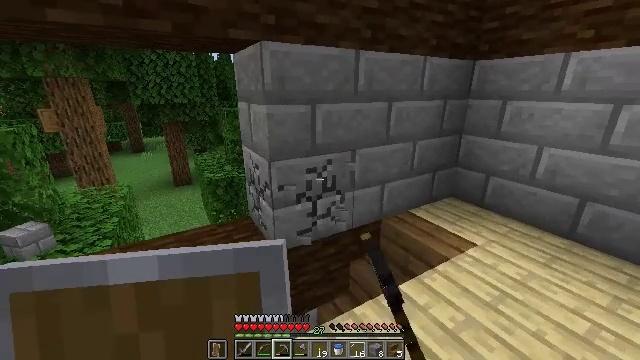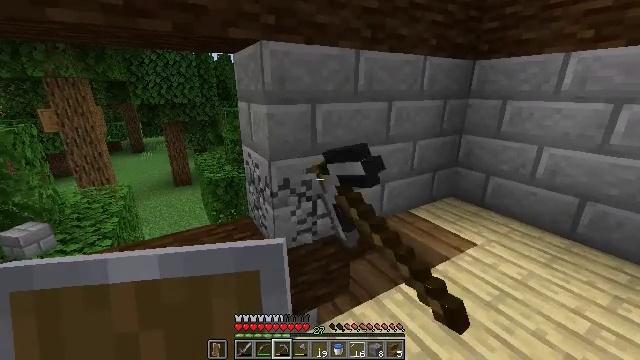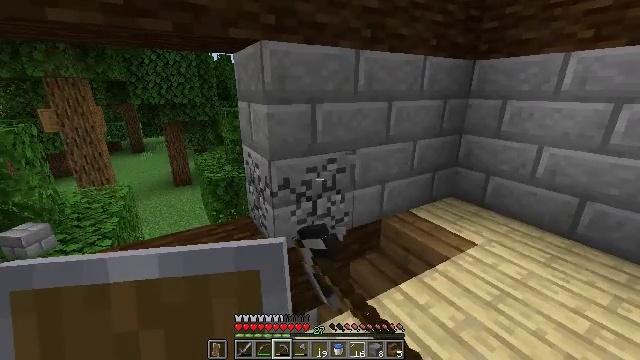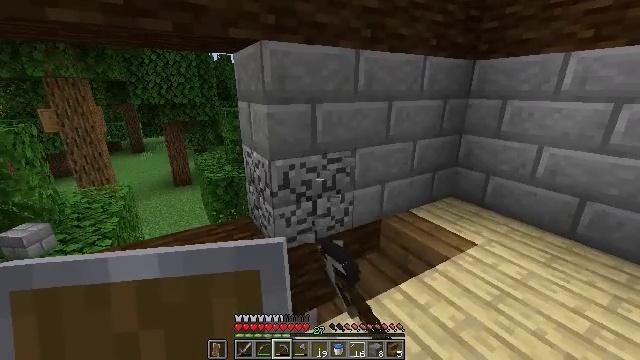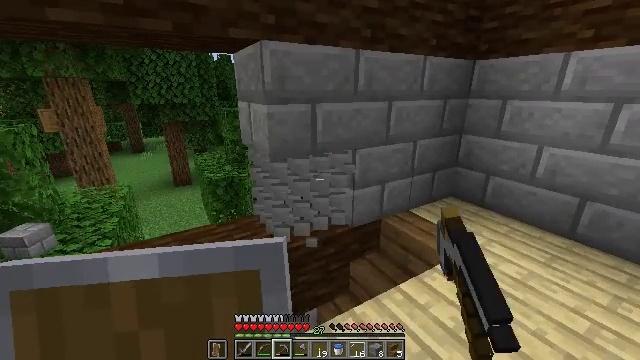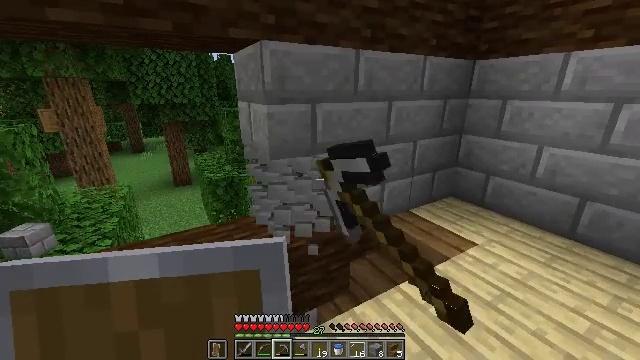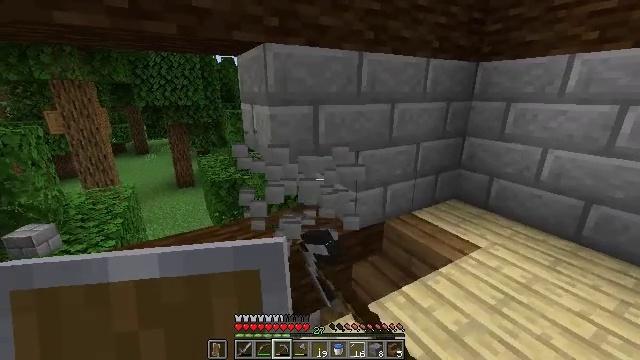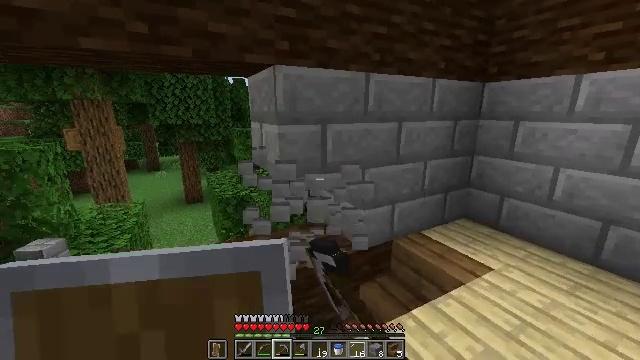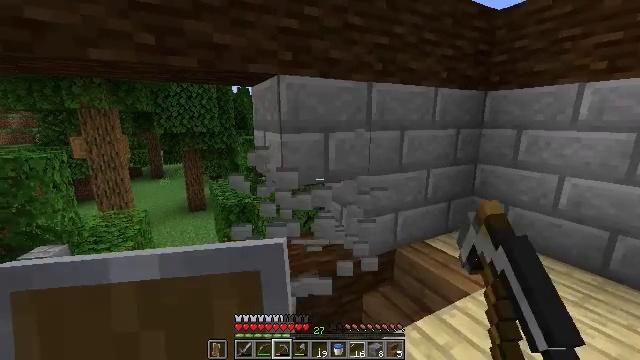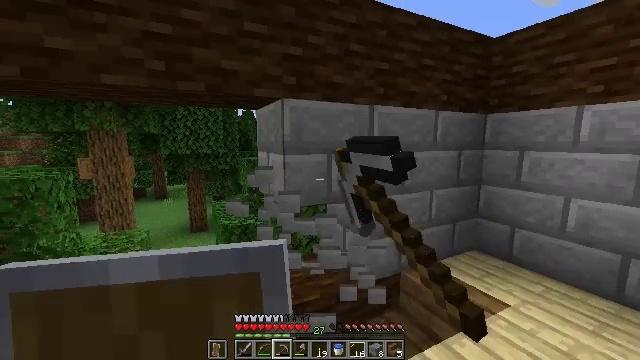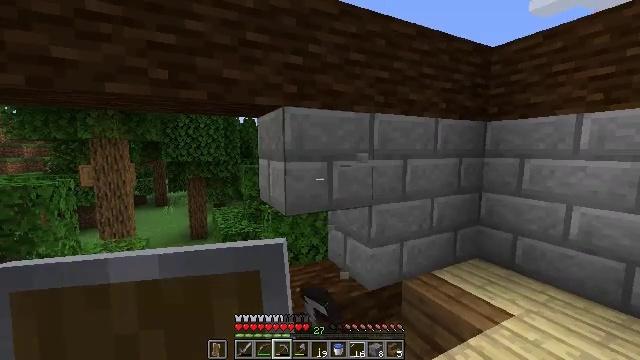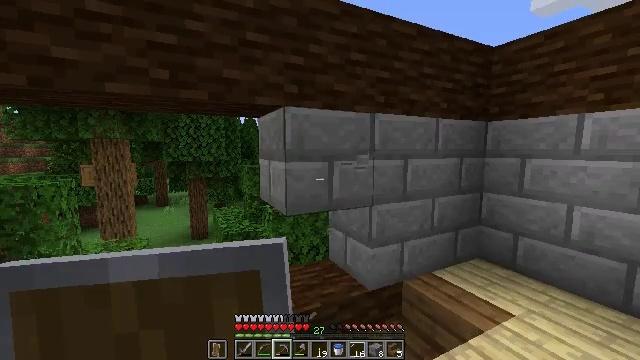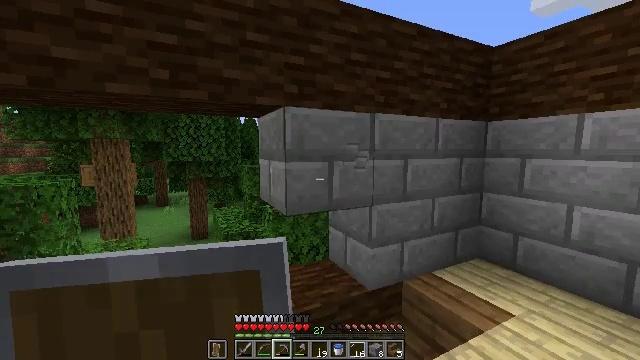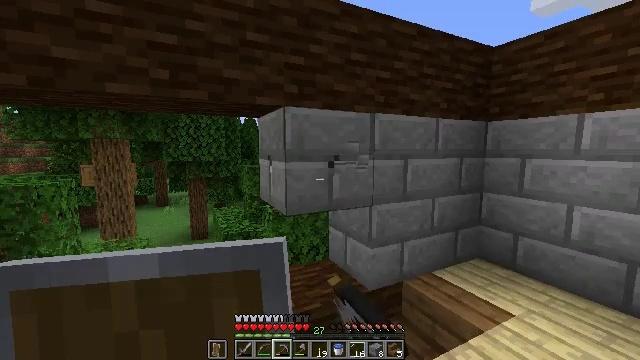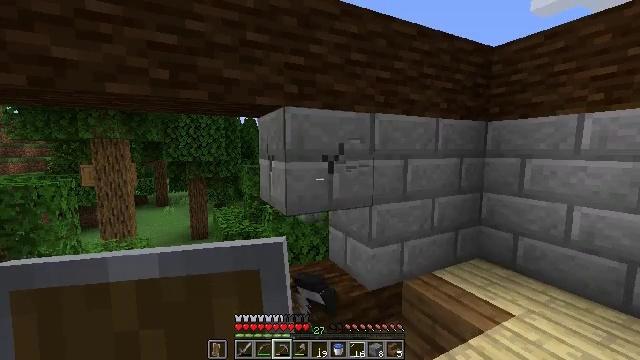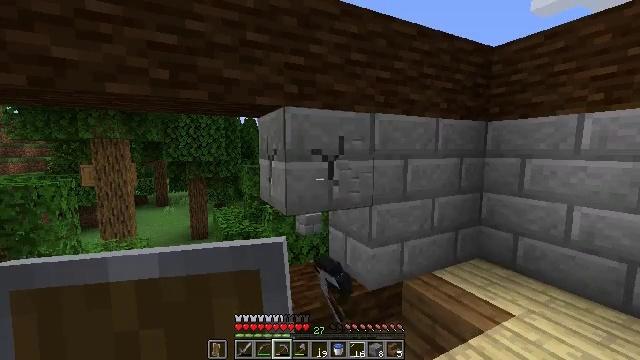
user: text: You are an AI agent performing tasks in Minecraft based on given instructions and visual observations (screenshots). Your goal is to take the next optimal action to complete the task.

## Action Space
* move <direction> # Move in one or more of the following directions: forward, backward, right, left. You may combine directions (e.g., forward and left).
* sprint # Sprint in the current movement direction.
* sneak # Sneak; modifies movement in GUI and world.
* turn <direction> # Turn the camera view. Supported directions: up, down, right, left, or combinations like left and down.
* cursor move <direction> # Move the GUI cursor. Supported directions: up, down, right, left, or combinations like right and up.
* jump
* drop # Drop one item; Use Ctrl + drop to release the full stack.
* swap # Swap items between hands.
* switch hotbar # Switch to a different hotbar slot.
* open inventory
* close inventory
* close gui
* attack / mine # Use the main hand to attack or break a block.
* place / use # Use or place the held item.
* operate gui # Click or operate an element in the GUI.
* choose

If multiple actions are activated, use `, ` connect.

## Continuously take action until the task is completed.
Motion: motion action
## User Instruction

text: Retrieve the stone bricks from an old building.
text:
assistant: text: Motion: attack / mine
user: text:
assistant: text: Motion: attack / mine
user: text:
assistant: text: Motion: attack / mine
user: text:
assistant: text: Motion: attack / mine
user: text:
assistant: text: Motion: attack / mine
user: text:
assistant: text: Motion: attack / mine
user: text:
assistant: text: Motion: turn left and up, attack / mine
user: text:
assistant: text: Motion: turn up, attack / mine
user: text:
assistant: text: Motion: turn up, attack / mine
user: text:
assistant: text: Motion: turn up, attack / mine
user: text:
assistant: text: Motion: attack / mine
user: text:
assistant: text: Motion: attack / mine
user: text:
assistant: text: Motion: attack / mine
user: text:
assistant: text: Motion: attack / mine
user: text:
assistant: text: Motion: attack / mine
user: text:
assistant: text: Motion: attack / mine
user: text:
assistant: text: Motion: attack / mine
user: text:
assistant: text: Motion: attack / mine
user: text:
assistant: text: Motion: attack / mine
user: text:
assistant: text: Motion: attack / mine
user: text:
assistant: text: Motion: attack / mine
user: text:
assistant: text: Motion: attack / mine
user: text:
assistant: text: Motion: attack / mine
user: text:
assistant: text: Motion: attack / mine
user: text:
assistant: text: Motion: attack / mine
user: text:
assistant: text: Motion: attack / mine
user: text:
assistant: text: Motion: attack / mine
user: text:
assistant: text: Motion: move left, turn left and down, attack / mine
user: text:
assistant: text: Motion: no_op